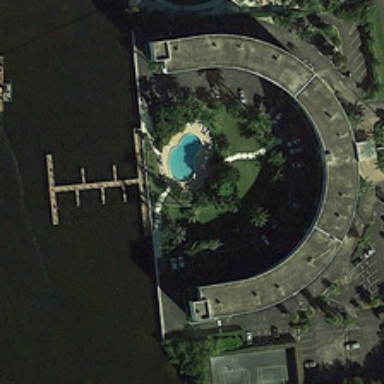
A semi-circle building with a swimming pool and many green trees is near a river .